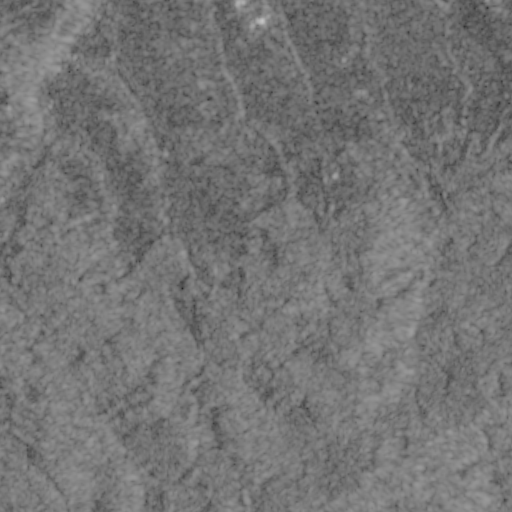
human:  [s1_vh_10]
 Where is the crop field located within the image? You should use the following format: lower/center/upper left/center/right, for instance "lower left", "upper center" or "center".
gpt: The crop field is located in the center right of the image.
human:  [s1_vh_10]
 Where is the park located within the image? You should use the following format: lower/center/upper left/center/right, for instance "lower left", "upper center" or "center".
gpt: The park is located in the center left of the image.
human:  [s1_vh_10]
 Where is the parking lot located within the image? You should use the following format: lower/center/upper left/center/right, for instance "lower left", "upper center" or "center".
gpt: The parking lot is located in the upper left of the image.
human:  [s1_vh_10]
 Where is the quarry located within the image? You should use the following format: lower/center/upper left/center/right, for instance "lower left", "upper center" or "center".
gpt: The quarry is located in the lower right of the image.
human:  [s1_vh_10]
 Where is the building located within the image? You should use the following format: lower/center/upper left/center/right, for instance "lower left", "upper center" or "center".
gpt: There is no building in the image.

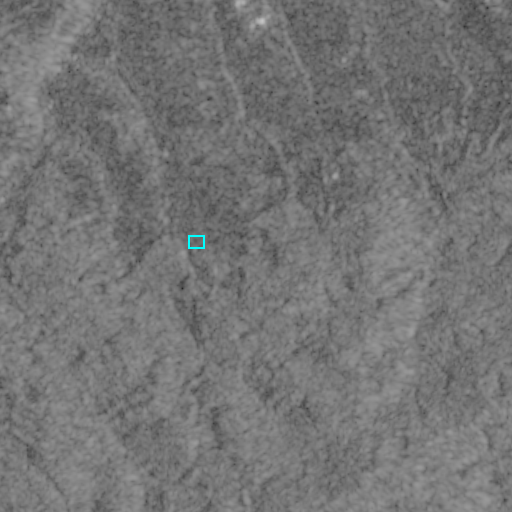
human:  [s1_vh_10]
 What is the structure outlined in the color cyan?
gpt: The structure outlined in cyan is a crop field.
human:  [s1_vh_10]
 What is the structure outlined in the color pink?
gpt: There is no pink outline.